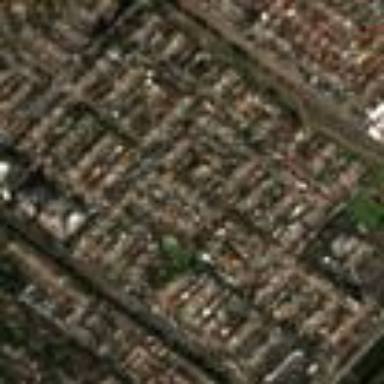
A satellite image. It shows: Residential area.